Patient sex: F
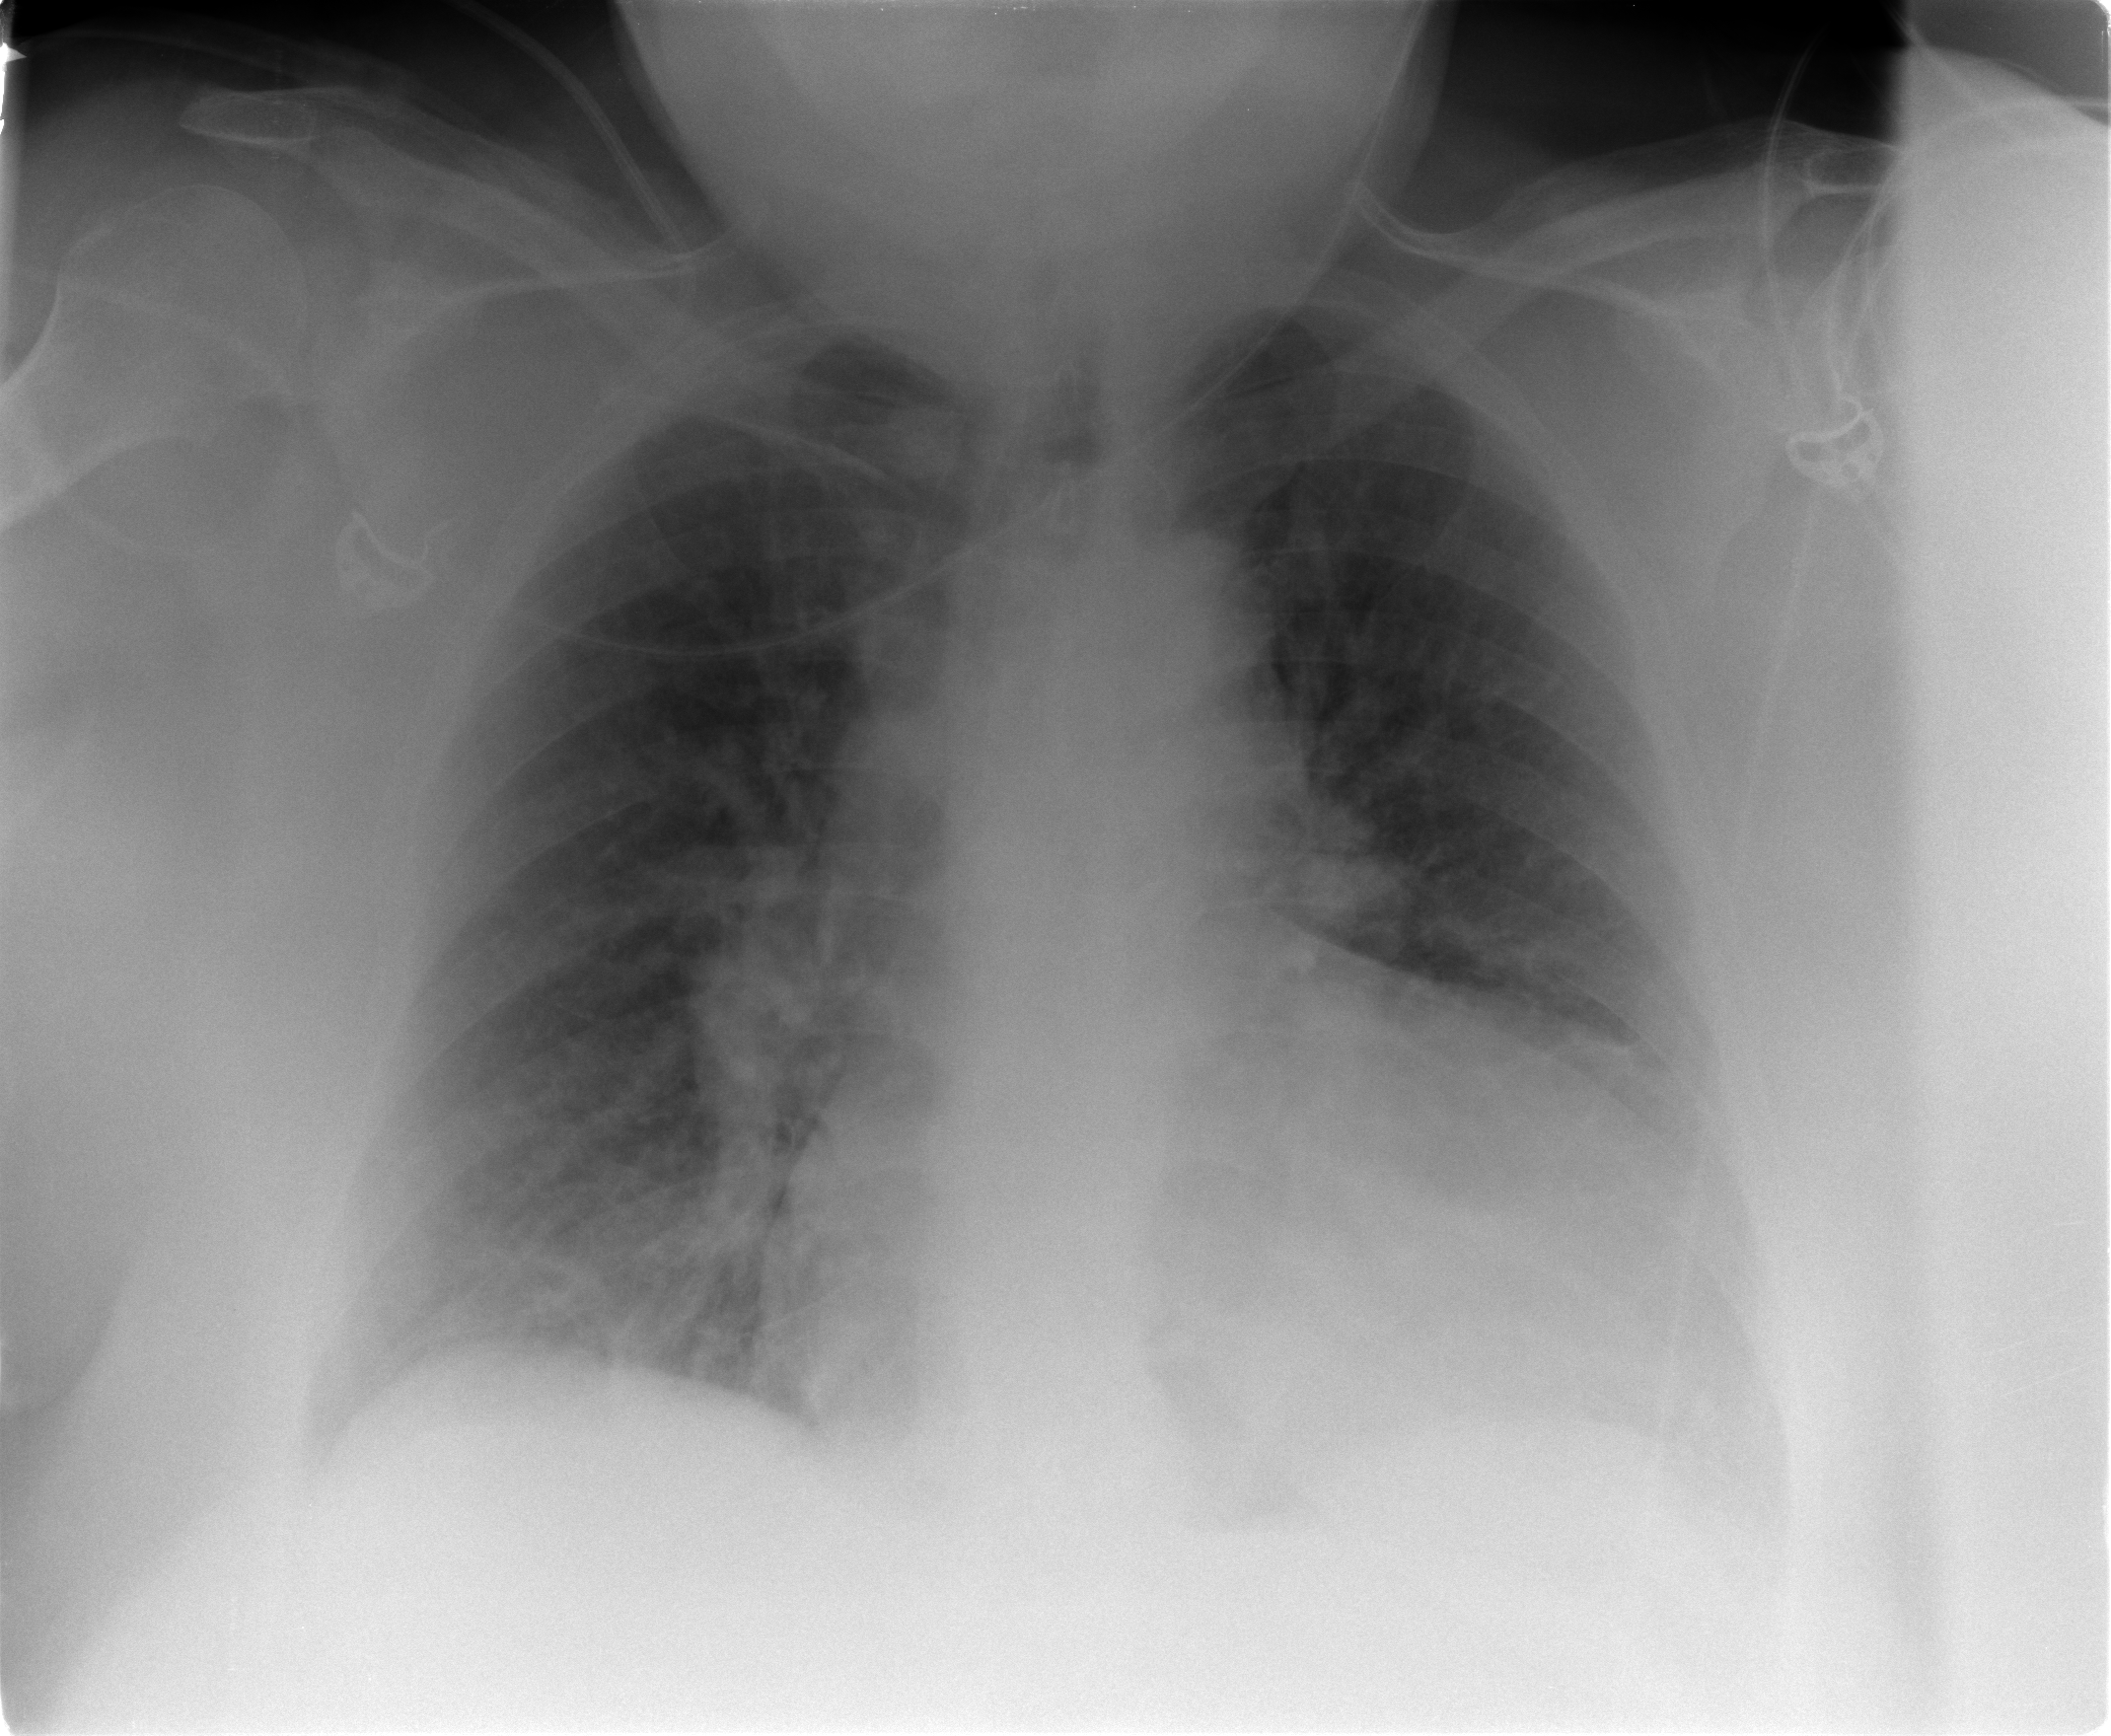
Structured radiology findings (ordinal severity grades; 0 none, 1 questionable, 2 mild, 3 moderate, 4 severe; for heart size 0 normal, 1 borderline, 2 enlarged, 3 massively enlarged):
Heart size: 2
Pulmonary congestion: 2
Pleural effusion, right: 1
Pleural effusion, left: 2
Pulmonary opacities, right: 2
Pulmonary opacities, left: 2
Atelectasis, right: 2
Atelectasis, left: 0